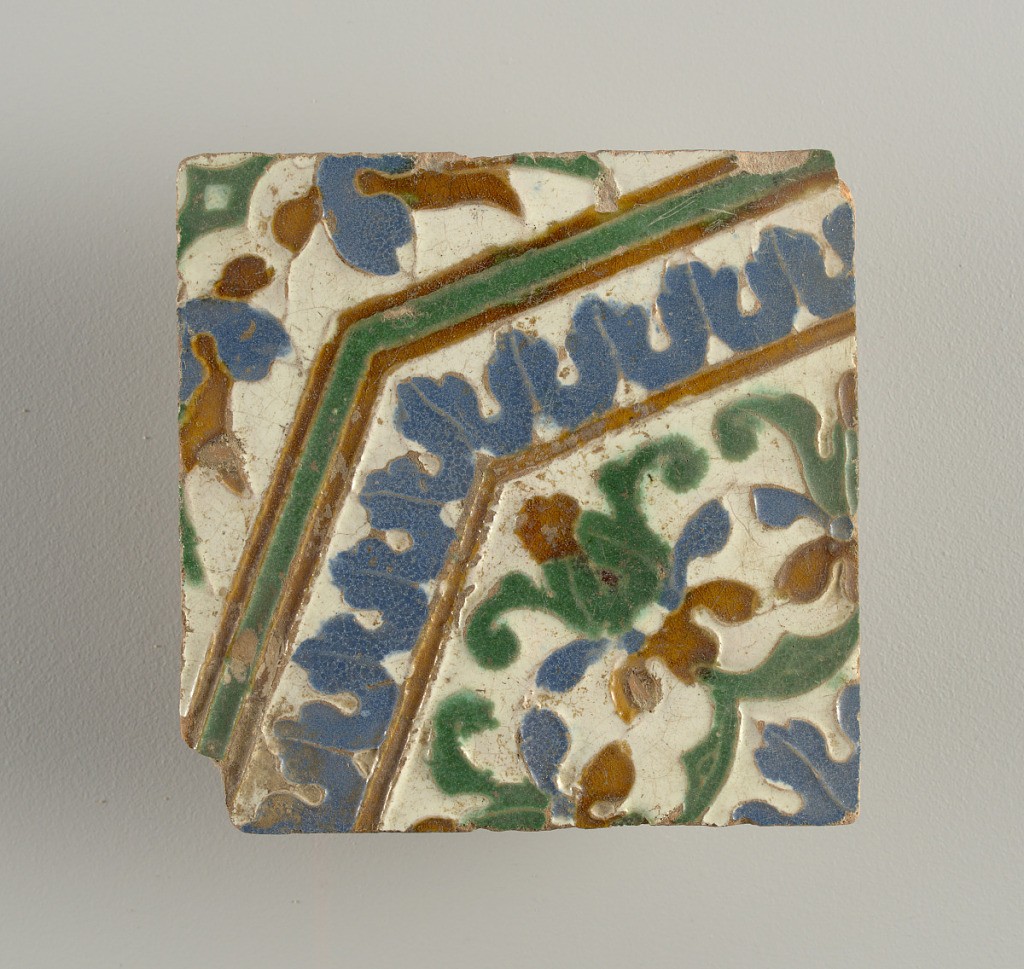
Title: Four tiles
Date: late 16th century
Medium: Glazed moulded earthenware
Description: Moulded in low relief, with white, blue, green and brown glazed, forming an octagonal motif, with conventionalized floral and foliate forms.